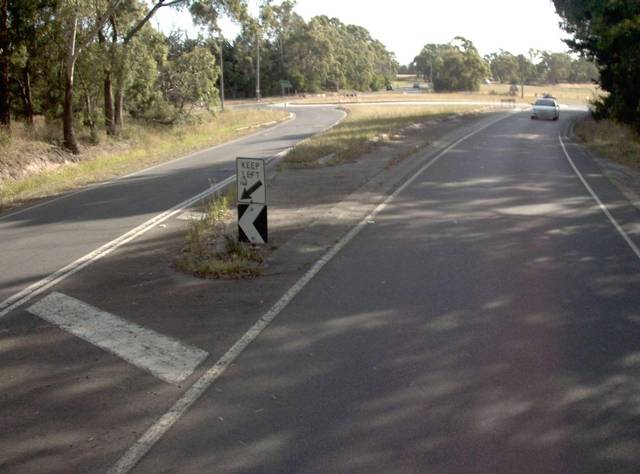
Region: Australia
Coordinates: -38.255, 146.491